八年级 · 变换几何
如图, 动点 $P$ 在平面直角坐标系中按图中箭头所示方向运动,

第 1 次从原点运动到点 $(1,1)$, 第 2 次接着运动到点 $(2,0)$, 第 3 次接着运动到点 $(3,2), \cdots$,按这样的规律, 经过第 2023 次运动后, 动点 $P$ 的坐标是 ( )

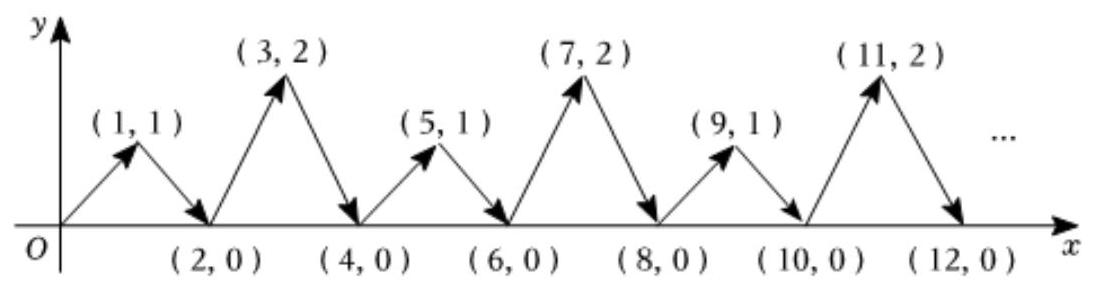
$(2023,1)$
B. $(2023,0)$
C. $(2023,2)$
答案: C